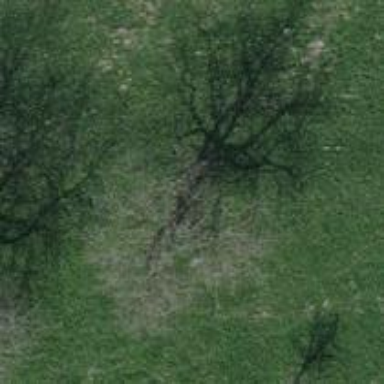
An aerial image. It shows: Single tag "natural: tree."